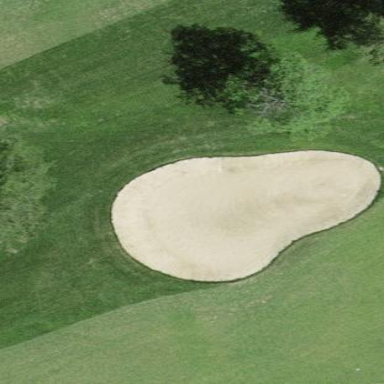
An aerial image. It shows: Sand bunker on golf course.